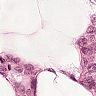
Metastatic tissue present: yes